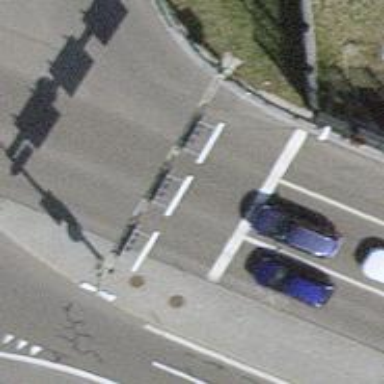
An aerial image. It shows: Road with traffic signals.